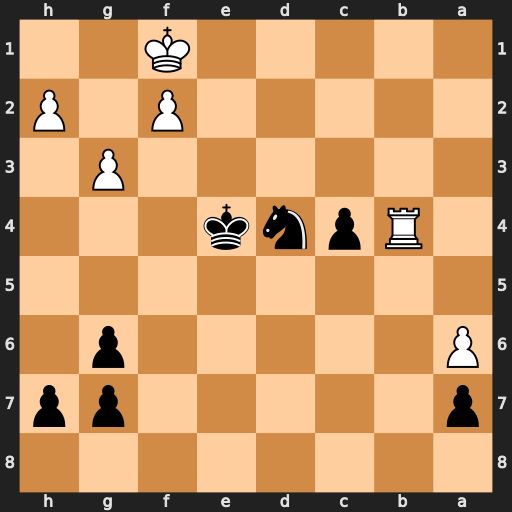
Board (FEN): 8/p5pp/P5p1/8/1Rpnk3/6P1/5P1P/5K2
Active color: b
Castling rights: -
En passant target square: -
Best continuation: c3 Ke1 Kd3 Rb8 c2